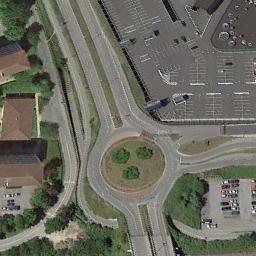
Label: roundabout